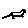
Label: cat